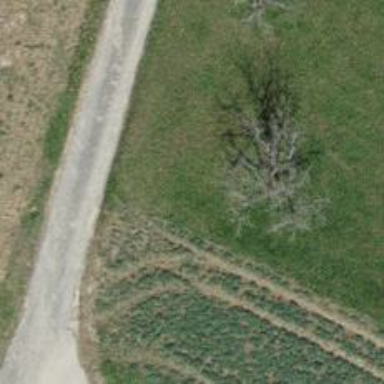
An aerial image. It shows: Deciduous tree with mixed leaves.